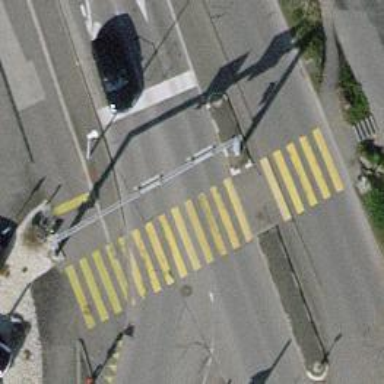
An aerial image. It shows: Road crossing with traffic signals.